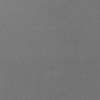
Label: dusty